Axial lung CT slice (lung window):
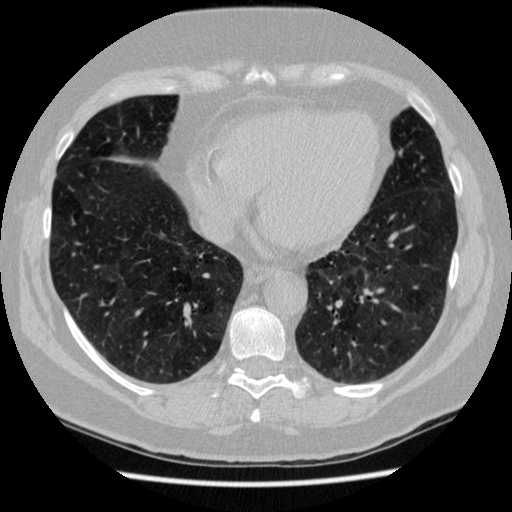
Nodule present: no